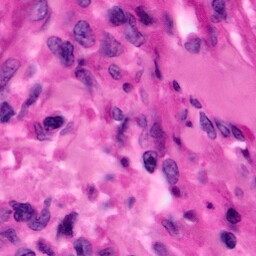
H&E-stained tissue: Pancreatic